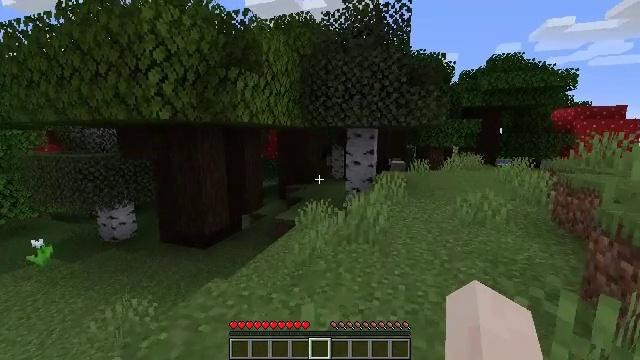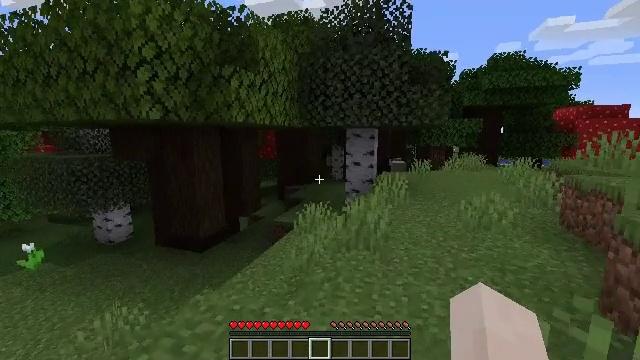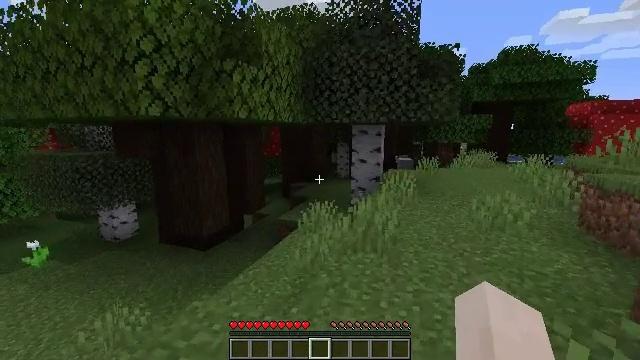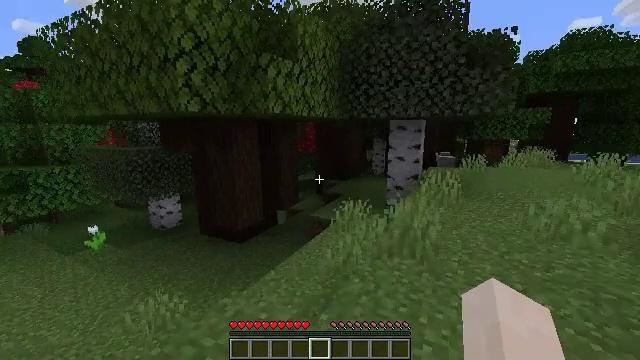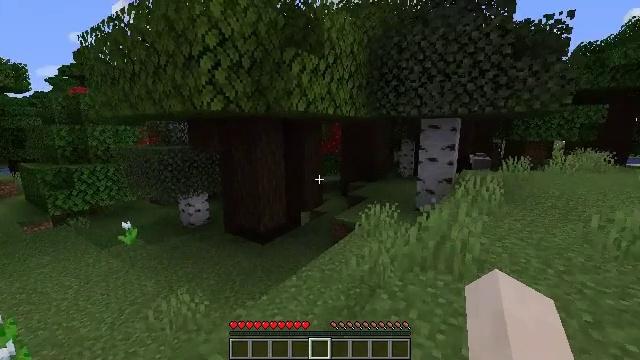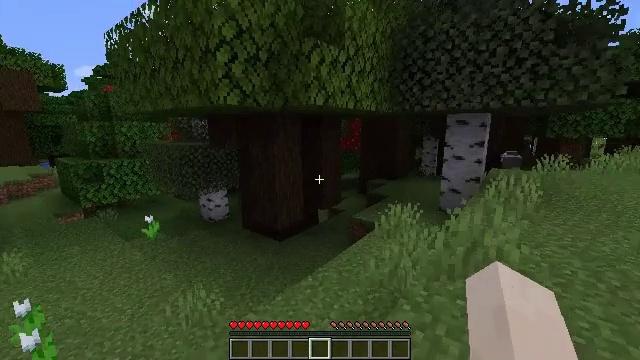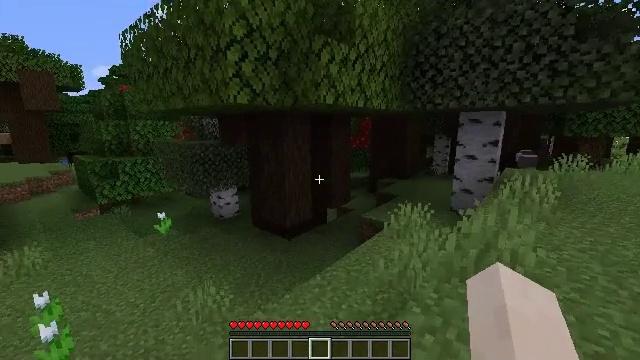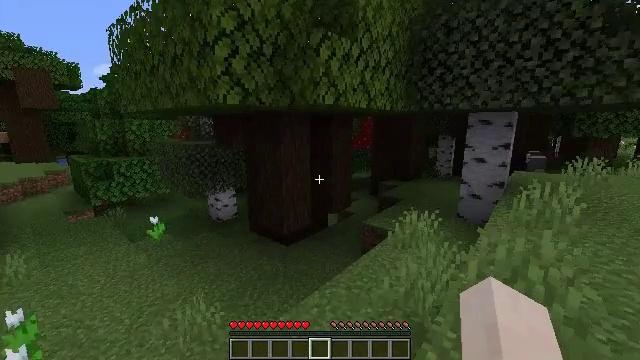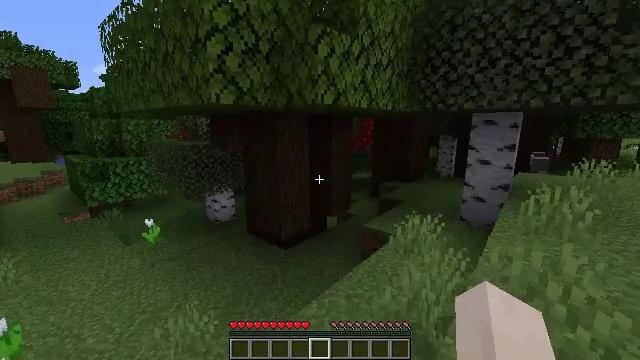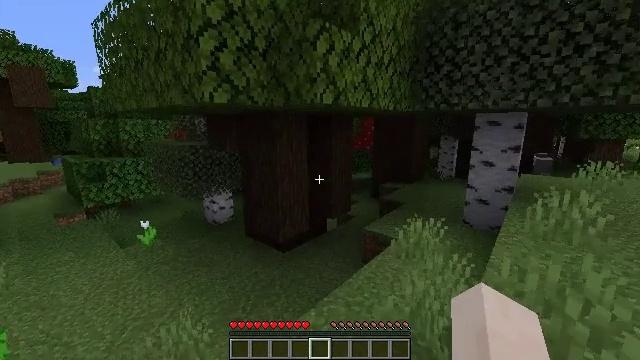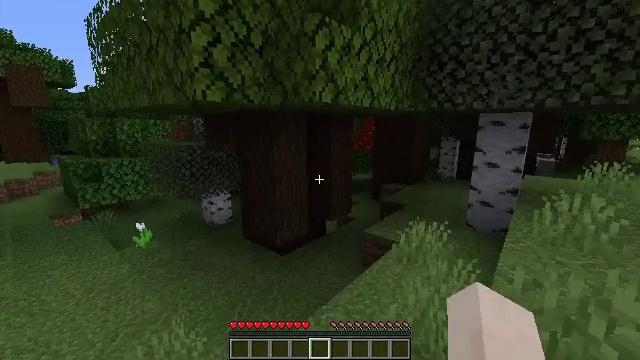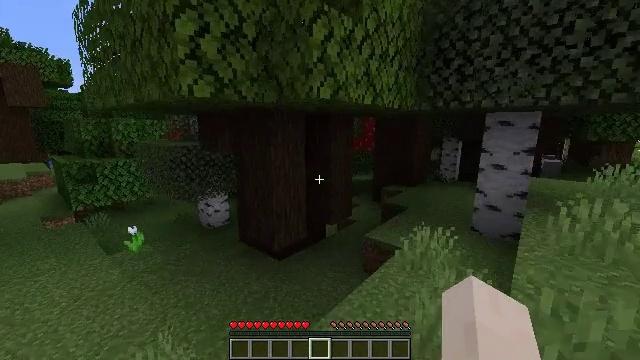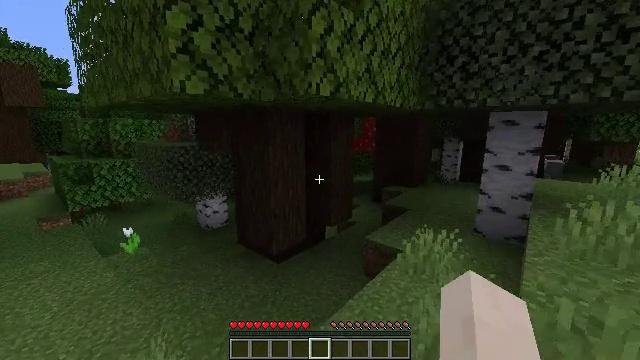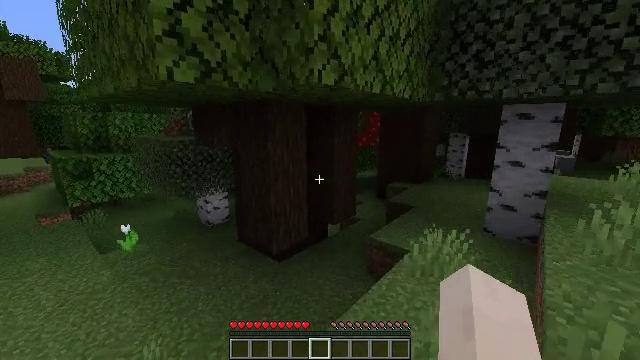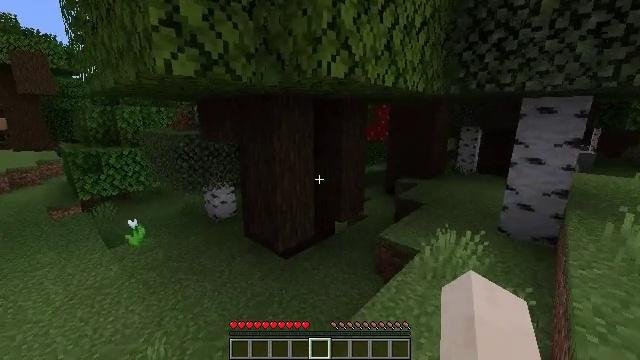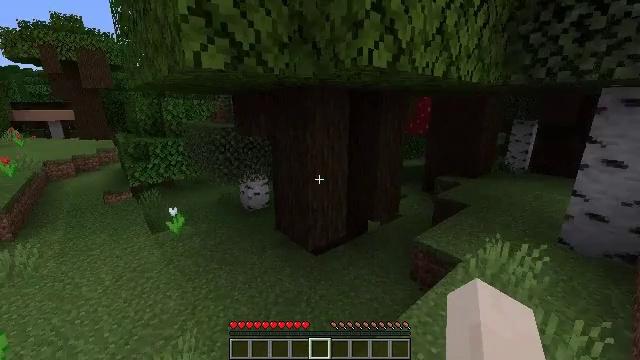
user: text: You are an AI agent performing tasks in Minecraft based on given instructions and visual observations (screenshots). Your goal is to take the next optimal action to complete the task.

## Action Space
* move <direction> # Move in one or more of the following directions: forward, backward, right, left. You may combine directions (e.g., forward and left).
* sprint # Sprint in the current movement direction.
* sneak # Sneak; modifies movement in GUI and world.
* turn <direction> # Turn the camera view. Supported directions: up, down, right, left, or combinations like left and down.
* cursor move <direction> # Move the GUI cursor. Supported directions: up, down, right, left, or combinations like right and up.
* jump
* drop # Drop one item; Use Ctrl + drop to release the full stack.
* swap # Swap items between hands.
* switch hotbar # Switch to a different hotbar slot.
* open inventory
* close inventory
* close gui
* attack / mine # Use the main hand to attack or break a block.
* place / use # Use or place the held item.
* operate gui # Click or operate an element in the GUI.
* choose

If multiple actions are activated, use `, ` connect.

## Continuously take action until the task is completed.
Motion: motion action
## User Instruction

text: Chop down the dark oak log.
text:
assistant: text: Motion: move forward
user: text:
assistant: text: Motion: move forward, turn left
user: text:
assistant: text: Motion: move forward, turn left
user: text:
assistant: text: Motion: move forward, turn left
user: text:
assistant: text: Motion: move forward, turn left
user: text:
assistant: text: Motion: move forward, turn left
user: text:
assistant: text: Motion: move forward
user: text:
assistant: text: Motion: move forward
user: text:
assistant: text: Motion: move forward
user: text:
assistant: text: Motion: move forward
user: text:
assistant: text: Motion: move forward
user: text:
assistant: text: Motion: move forward
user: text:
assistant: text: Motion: move forward, turn down
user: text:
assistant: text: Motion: move forward, turn left and down
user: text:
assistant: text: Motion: move forward, turn left and down
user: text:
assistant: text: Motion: move forward, turn left
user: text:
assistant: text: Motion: move forward
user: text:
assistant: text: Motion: move forward
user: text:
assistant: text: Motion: move forward and move right
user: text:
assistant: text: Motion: move forward and move right
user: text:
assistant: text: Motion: move forward and move right
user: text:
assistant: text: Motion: move forward and move right
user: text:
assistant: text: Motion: move forward and move left, turn up
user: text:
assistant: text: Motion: move forward and move left
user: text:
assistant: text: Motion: move forward and move left
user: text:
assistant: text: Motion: move forward
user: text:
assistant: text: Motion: move forward
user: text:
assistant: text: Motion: move forward
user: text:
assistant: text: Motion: move forward
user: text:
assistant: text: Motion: move forward